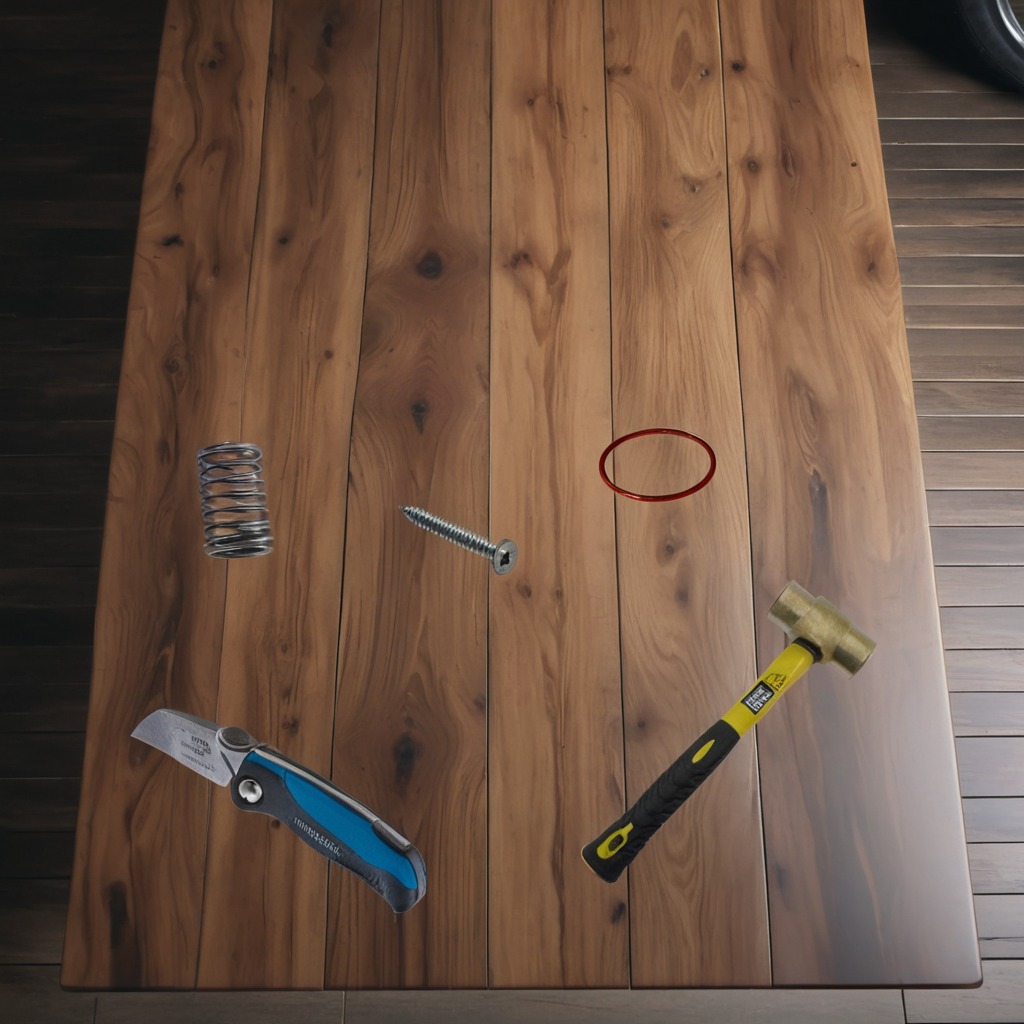
A rubber Oring, a utility knife, a metal machine screw, a hammer, and a coiled metal spring are lying on the oil-spilled wooden table in a vintage motorcycle garage.